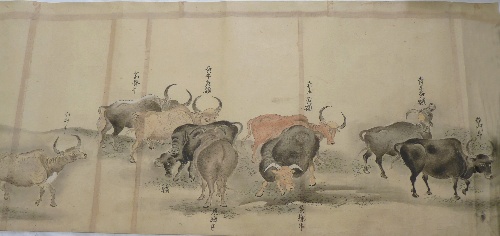
Date: early 19th century
Object type: Drawing
Classification: Paintings
Medium: On paper
Culture: Japan
Period: Edo period (1615–1868)
Dimensions: Image: 16 3/4 × 68 3/4 in. (42.5 × 174.6 cm)
Department: Asian Art
Credit line: Gift of John Achelis, 1907
Accession year: 1907
Repository: Metropolitan Museum of Art, New York, NY
Tags: Animals